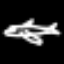
Label: airplane